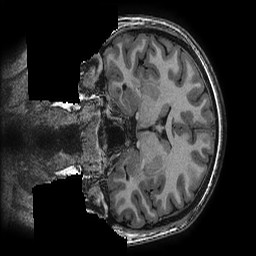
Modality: T1w
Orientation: coronal
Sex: female
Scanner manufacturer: ge
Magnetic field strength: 3 T
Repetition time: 0.0077 s
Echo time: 0.003436 s